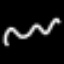
Label: squiggle